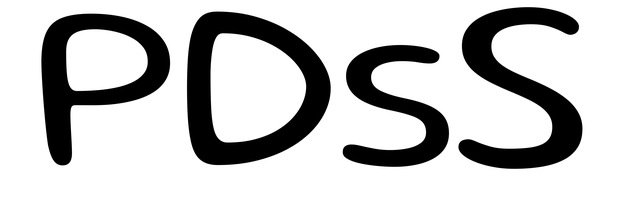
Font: Gluten_Light